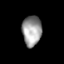
Tissue: skin
Cell type: Others
Senescence score: 0.7414
Nuclear area (px): 571
Mean DAPI intensity: 155.776